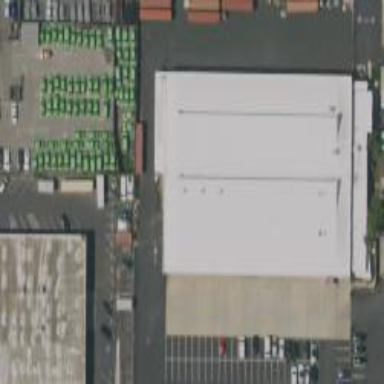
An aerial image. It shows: Industrial building.